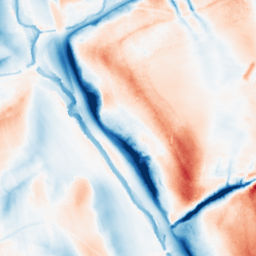
Category: classical
Decomposition family: gaussian_anisotropic
Decomposition parameters: sigma_x: 20
sigma_y: 2
Upsampling method: regularized
Upsampling parameters: scale: 2
lambda_reg: 0.001
Upsampling scale: 2